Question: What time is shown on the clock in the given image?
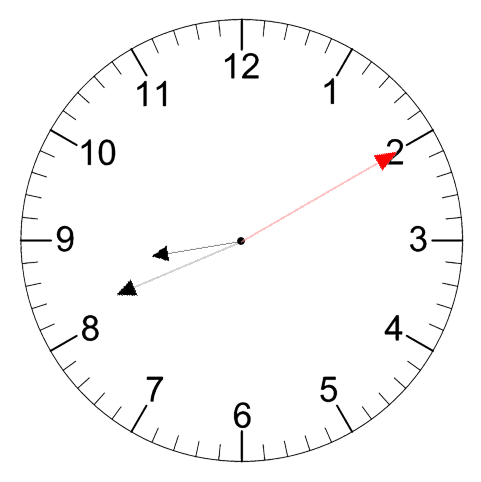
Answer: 08:41:10